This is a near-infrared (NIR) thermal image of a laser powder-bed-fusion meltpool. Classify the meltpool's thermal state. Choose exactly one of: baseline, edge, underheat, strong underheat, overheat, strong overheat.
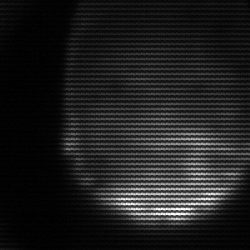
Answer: edge